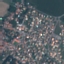
Label: Residential